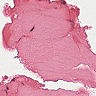
Metastatic tissue present: no